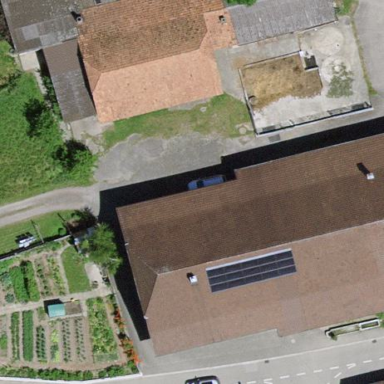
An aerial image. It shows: Farm building.